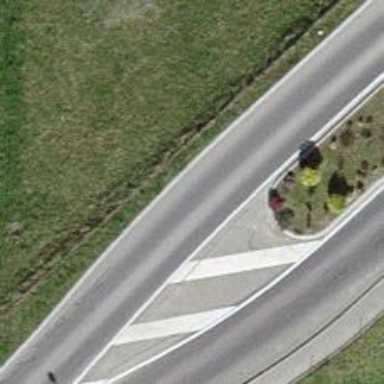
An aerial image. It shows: Secondary road.